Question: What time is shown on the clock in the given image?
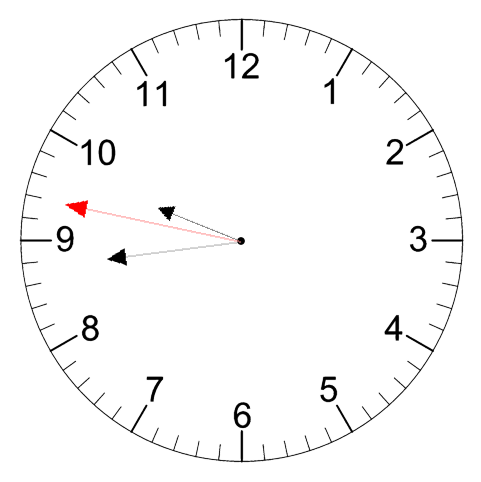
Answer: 09:43:47